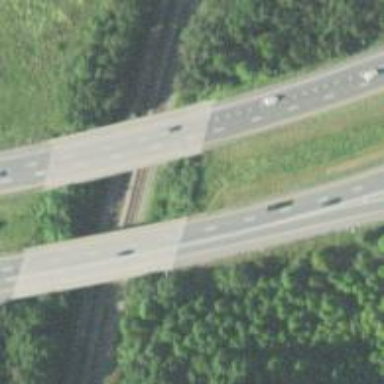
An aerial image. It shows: Motorway bridge.